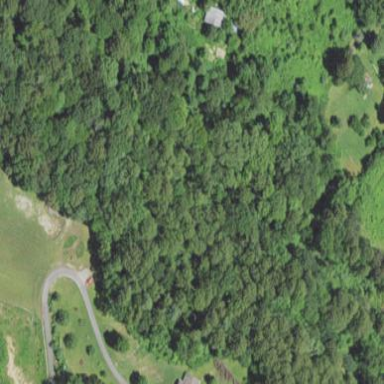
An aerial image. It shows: Beautiful woodland area.